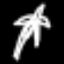
Label: palm tree